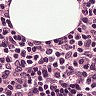
Metastatic tissue present: no